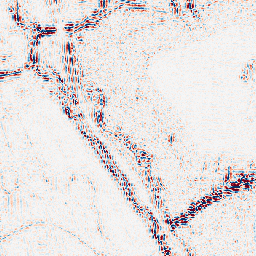
Category: wavelet
Decomposition family: wavelet_reverse_biorthogonal
Decomposition parameters: wavelet: rbio4.4
level: 2
Upsampling method: sinc_blackman
Upsampling parameters: scale: 4
kernel_size: 16
Upsampling scale: 4